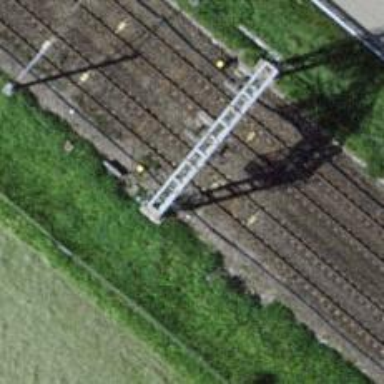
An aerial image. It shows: Railway signal.